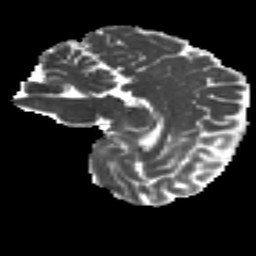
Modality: MD
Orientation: sagittal
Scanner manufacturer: siemens
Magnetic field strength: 3 T
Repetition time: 4.16 s
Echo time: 0.0806 s